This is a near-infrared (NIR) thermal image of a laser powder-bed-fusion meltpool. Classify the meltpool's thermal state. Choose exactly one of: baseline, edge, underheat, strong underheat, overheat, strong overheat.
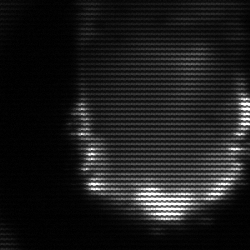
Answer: baseline